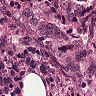
Metastatic tissue present: yes